Question: ## Situation
Need to present text files as a list of editable sentences or phrases as shown in the example below, for the purpose of a speech therapy tool. This was relatively easy.

The colored flags can be added, removed, or dragged to new positions as needed, and can be set to or (they will also eventually display data).
This was achieved by sub-classing 'EditText', to take advantage of all the in-built features like word-wrapping, spell-checking, text-selection etc.
## Problem
The number of phrases or sentences in a document can be large, so using a simple 'LinearLayout' in a 'ScrollView' to display them is no good in this case.
To efficiently display my 'FlaggedEditText' widgets the solution needs to take advantage of view recycling, so 'ListView' is an obvious consideration. But as shown by the number of S.O. questions out there, 'ListView' and 'EditText' don't play nice together.
The requirements of the list are that:
- 'FlaggedEditText''FlaggedEditText'- -
I've tried out numerous approaches suggested in the many S.O. questions over the past few days, to try and bend ListView to my requirements, but all seem to have their own short comings and result in hacky, messy code.
## Questions
- 'ListView''EditText'- 'EditText''ListView'- 'AdapterView''FlaggedEditText''ListView''AdapterView''ListView'
---
## Edit
Jim's excellent response below, and a recent viewing of Romain Guy and Adam Powell's old Google I/O 2010 presentation <URL> have suggested a possible solution.
In the I/O talk I was reminded that they convert views to bitmaps for some of their optimizations. Since only one 'EditText' at a time can ever be focused for editing, I'm thinking I can sub-class 'ListView' to provide an interface which, if ChoiceMode is single, will give the Rect of the selected Item and bitmaps of the 'ListView' regions above and below the selected item. This could then be used to temporarily overlay the 'ListView' with a vertical 'LinearLayout' containing the "above" bitmap, an active 'FlaggedEditText' and the "below" bitmap.
In this way, the 'FlaggedEditText' widgets can effectively act as non-focusable 'EditText''s in the 'ListView', but when an Item is selected, interaction is with the temporary overlay.
The "above" and "below" bitmaps could also easily be tinted to suggest inactivity.
In fact, I've just realized I probably don't even need the Rect of the selected Item from the interface. The "above" and "below" bitmaps and a 'FlaggedEditText' using the same 'LayoutParams' as per the 'ListView' should be enough.
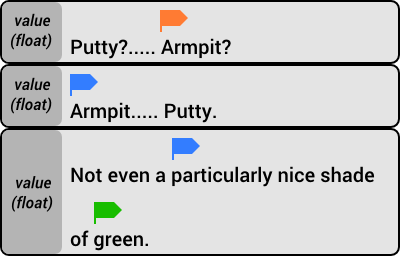
Answer: Many of the answers out there do not seem to describe the core issues surrounding this "problem" and why it is not "solved." The "problem" you face is that an 'EditText' can expand and/or scroll, along with your 'ListView'. Also, the expanding soft keyboard forces the 'ListView' to redraw causing problems with keeping track of the focused item. And when an item is focused and has dynamic content, UX confusion can occur with touch gestures (e.g. if you touch an item in an 'EditText' like the cursor and then swipe, did you want the cursor to move? Or the entire list?) It can lead to a lot of user frustration.
I'm sure you've seen this post:
<URL>
This creates problems in correctly displaying the elements within the 'ListView', problems with recycling properly (the redraw) and problems with gaining focus correctly. It is possible that creating a custom class that extends 'AdapterView' will work, but it will probably still feel like a hack, and probably will not work as you want it to or it will be a large effort.
You will need to do a lot of backend measuring of the fonts, images and "visible" (or partially visible) items in the custom object that also account for the keyboard animation and dual scrolling (the 'ListView' can scroll and so can the 'EditText' - or the 'EditText' will change in size, forcing the parent custom 'AdapterView' to determine if it should also scroll and whether views have become visible or invisible as a result of adding or removing text/images from the focused object).
If you make assumptions like "the 'EditText' will never be larger than X height" then you may get it to work, but obviously that is a very customized solution, which is why it is not easily implemented and isn't supported generically.
Also, you will need to make UX decisions about how to handle a focused item that has scrolled off the screen (you can track it easily, but if it scrolls back onto the screen, but it can interrupt user expectations about how swipe and touch gestures are handled - for example, does the cursor in the 'EditText' move or does the entire list? if an image is touched, does a swipe move the image or does it scroll the list? You can assume it is not focused, but then a "redraw" event can make it lose focus unexpectedly, like the current 'ListView' implementation.) In other words, you are likely to end up with many unanticipated odd UX issues...
Your best solution will probably be to use a dialog pop-up as mentioned in the post I referenced above. Or, when an item is tapped to be edited, you could have a layout appear above or below the 'ListView'. You may possibly get the 'ListView' to scroll and lock to it - to have it appear as if it were in the 'ListView' - but again, that would be hard with the soft keyboard changing the usable portion of the screen - you can expect "drag" or a slow feel to the "snap" effect. And you will need a "done" button...
To get your custom 'EditText' to work with this suggestion, in the 'ListView' you could disable it and make it non-focusable, then place an empty layout over the entire 'EditText' that captures and processes the touch/fling/swipe events. This "invisible" layout may be the only option you really have.
In other words, you should probably plan to change your UI/UX rather than try to force Android to figure out how to handle several dynamic, and possibly conflicting or unpredictable, aspects of the UX interaction of these layouts.